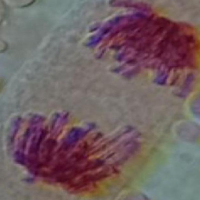
Label: anaphase